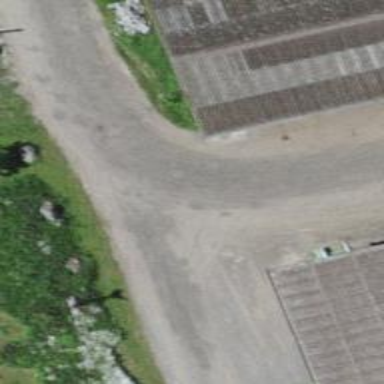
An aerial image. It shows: Fine gravel service road.